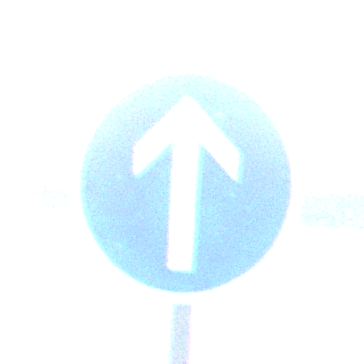
Verkehrszeichen: VorgeschriebeneFahrtrichtungGeradeaus
Umgebung: Outdoor, RoadRail
Tageszeit: SunriseSunset
Wetter: PartlyCloudy
Licht: Natural
Jahreszeit: NotSpecified
Kontrast: LowContrast